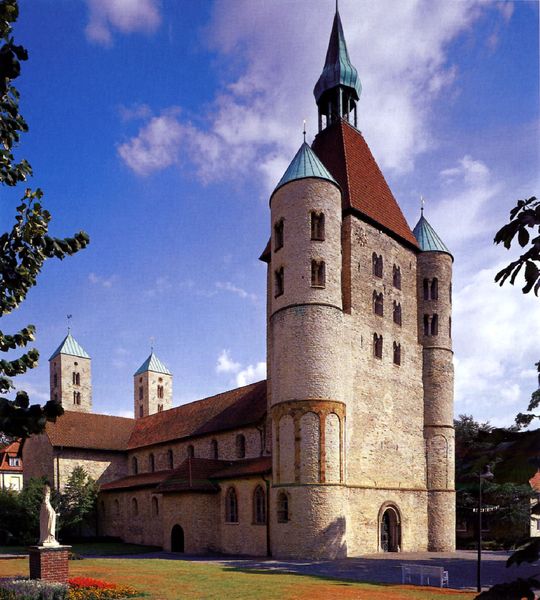
Titel: Ehemalige Kanonissen-Stiftskirche St. Bonifazius in Freckenhorst, Westbau um 1190
Standort: Freckenhorst (EU - D - NRW)
Schlagwörter: baum, blau, flügel, himmel, schatten, wolken, blumen, fenster, laterne, licht, anlage, dach, gebäude, gras, rasen, rot, wiese, spitze, stein, kirche, figur, england, turm, garten, skulptur, statue, schiff, bogen, giebel, farbe, platz, bank, tor, foto, kirchen, eingang, burg, kloster, türme, kirchenschiff, seiten, seitenschiff, romanik, himmel blau, gothik, außenansicht, komplex, querschiff, westseite, rabatten, kirchplatz, brunenn, mittelschifff, hoch dach